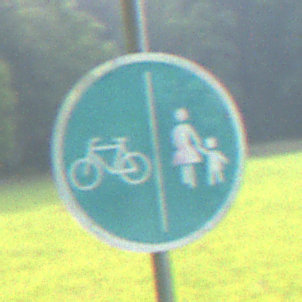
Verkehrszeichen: GetrennterRadUndGehwegRadwegLinks
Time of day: SunriseSunset
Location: Outdoor (Nature)
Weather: PartlyCloudy
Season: NotSpecified
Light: Natural